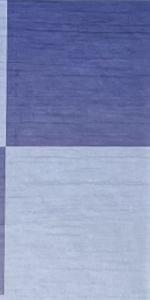
Label: Empty